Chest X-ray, AP view. Patient: 11 years old, sex M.
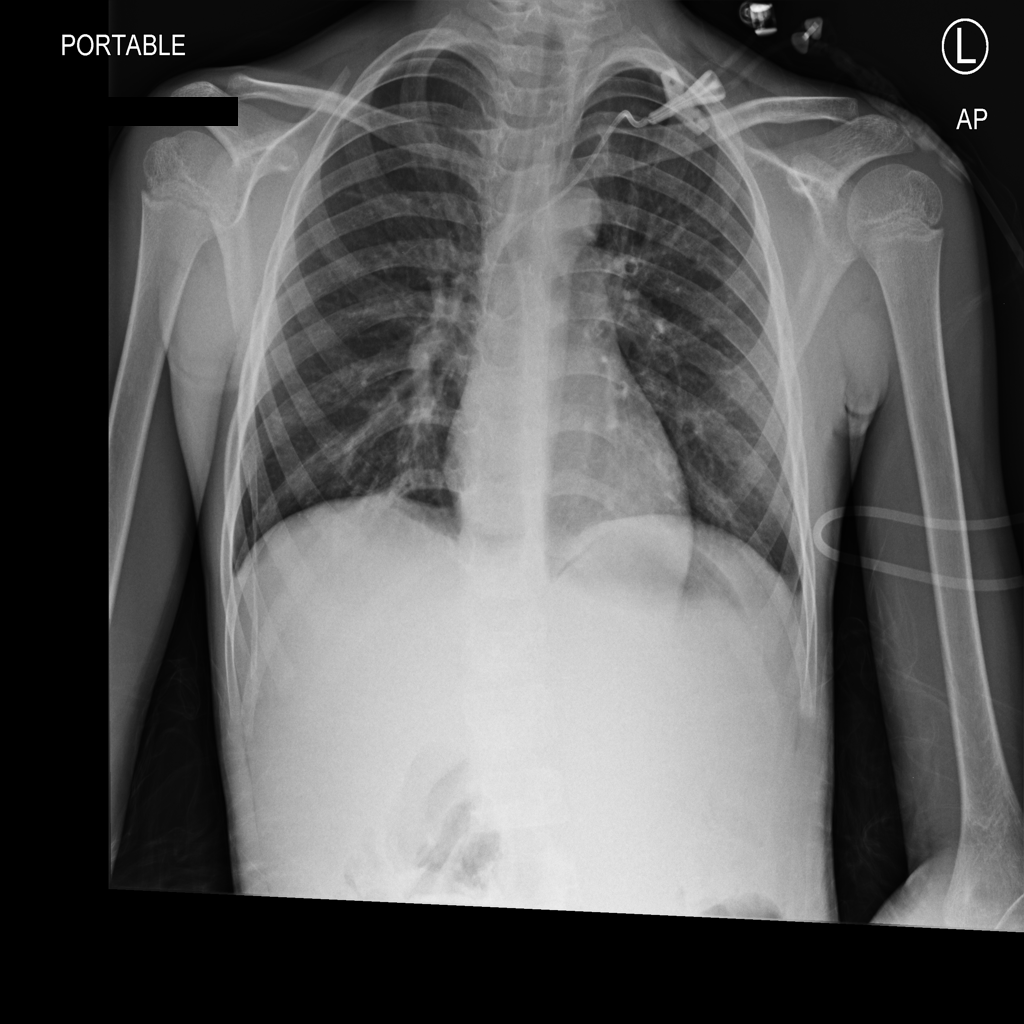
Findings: No Finding